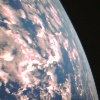
Label: cloud